Question: I have an array of objects, which in turn can contain arrays. How can I iterate over the inner array within a map? If I try like this, I'll get one
> TypeError: postData.to_json.map is not a function
'''
return (
<div className="App">
{daten.length > 0 &&
daten.map((postData) => (
<>
<h3 key={postData.id}>ID: {postData.id}</h3>
{postData.to_json.map((data) => (
<>
<h3 key={data}>INFO: {data}</h3>
</>
))}
</>
))}
</div>
);
'''
My data looks like this

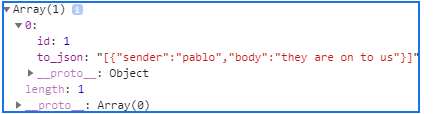
Answer: You need to convert 'to_json' (which is typeof string, not an array) to an array object by:
'{ JSON.parse(postData.to_json).map((data) => ( ... ) }'